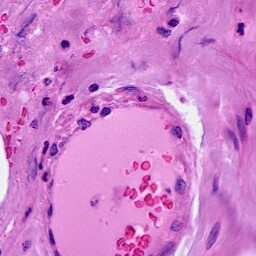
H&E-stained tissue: Breast